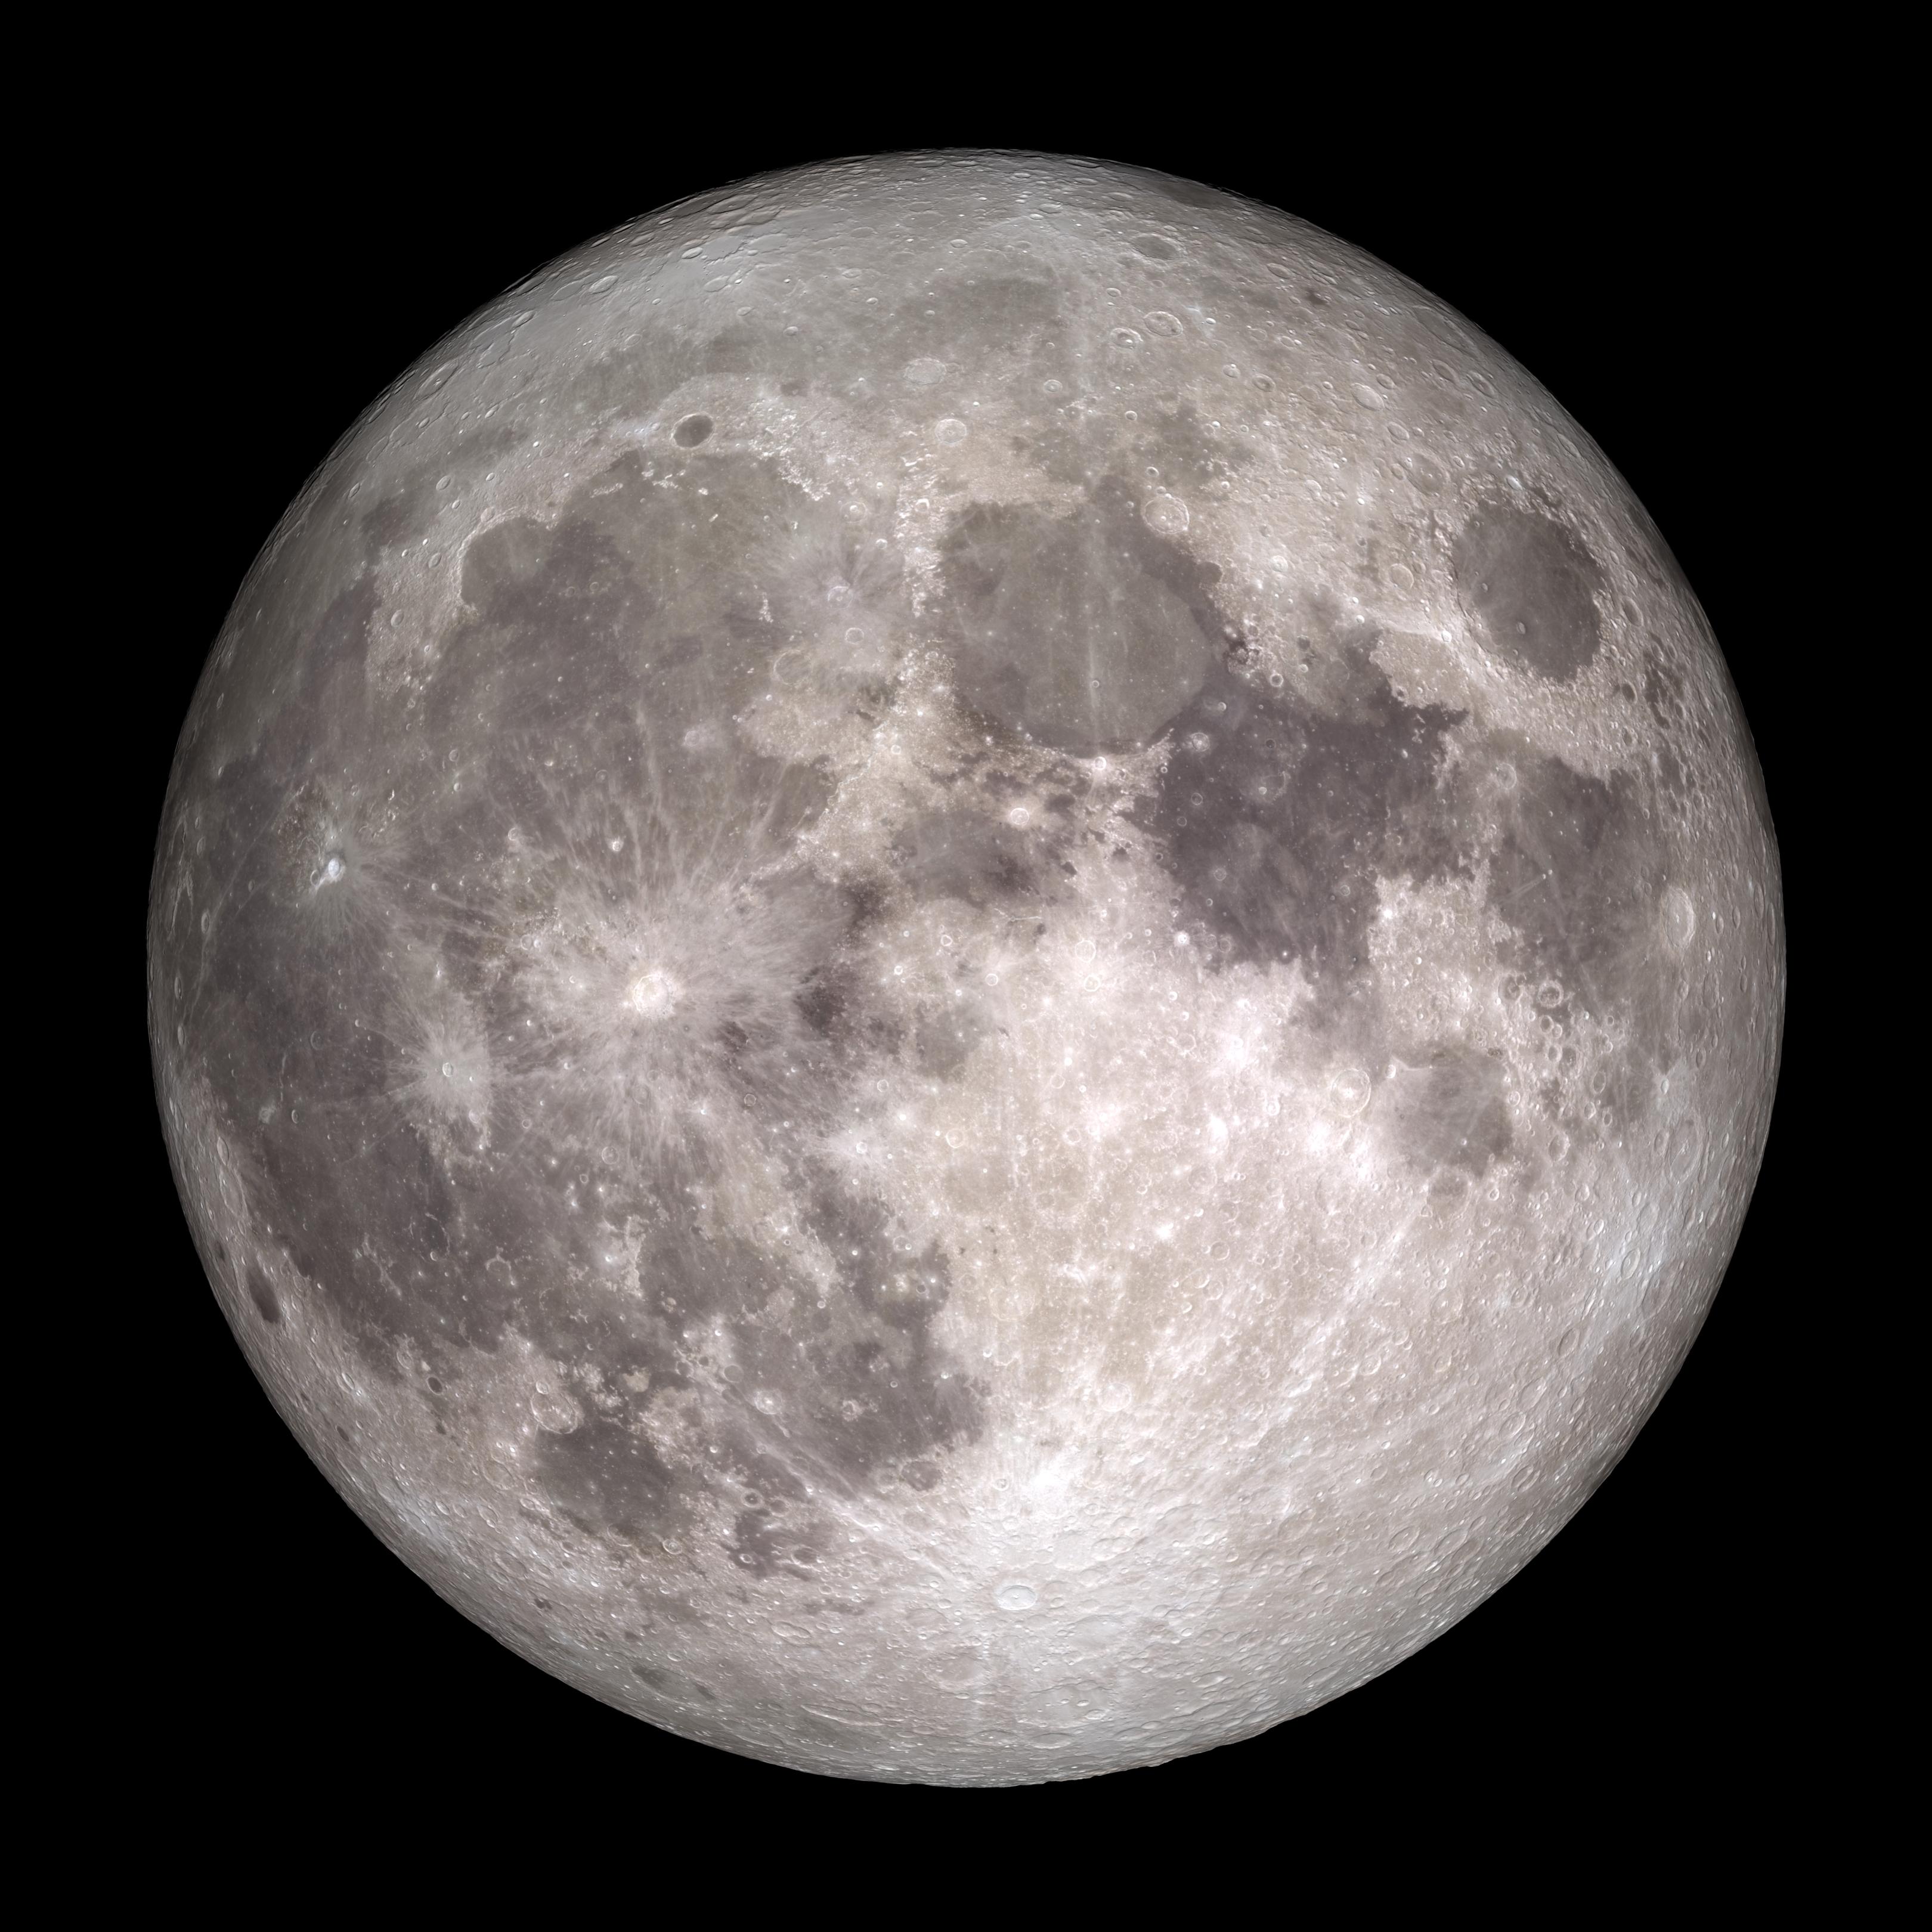
Full Moon Full Moon, moon, nasa, phases, lro, nasagoddard